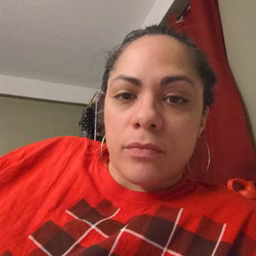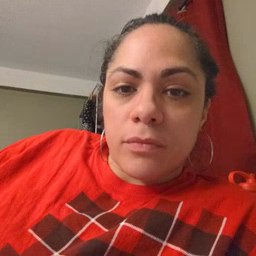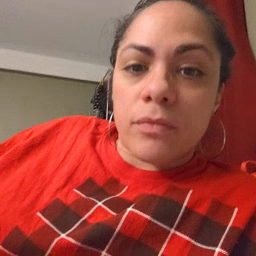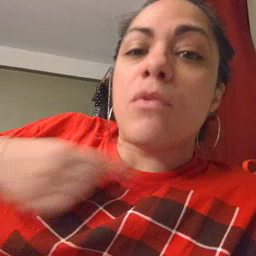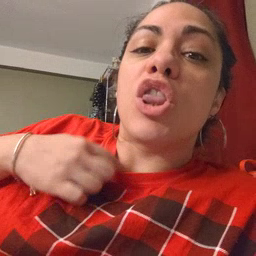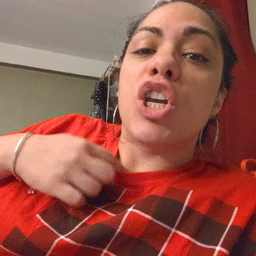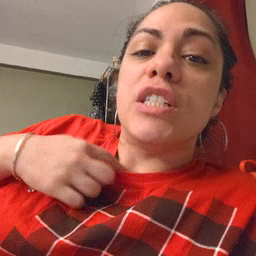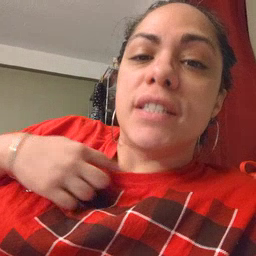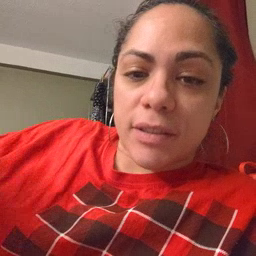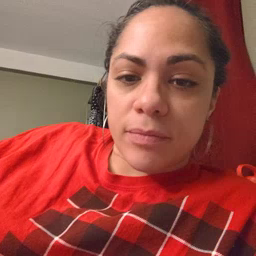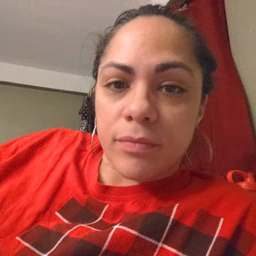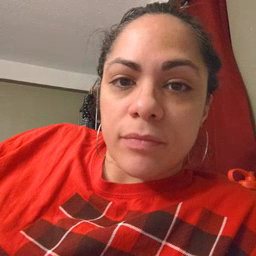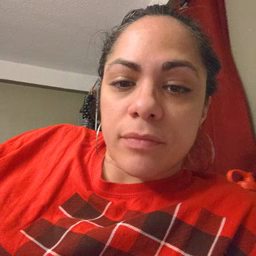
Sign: thirsty